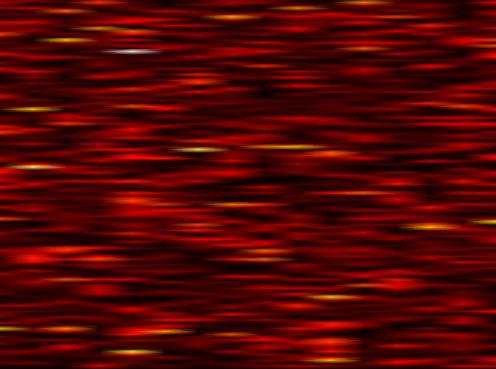
Label: FOFDM